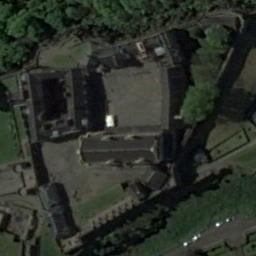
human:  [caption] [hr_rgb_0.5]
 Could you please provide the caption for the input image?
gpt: Half of the roof of this palace is red .

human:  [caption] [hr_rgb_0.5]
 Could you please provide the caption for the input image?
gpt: Some trees are beside the palace .

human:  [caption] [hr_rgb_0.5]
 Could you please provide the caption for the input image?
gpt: The palace is on the grass next to some trees .

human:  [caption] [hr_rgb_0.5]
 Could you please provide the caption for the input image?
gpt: The dark gray palace with some palaces is surrounded by a grove of trees and some lawns .

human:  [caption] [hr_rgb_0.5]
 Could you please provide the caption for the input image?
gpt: There are some green trees around the black palace .